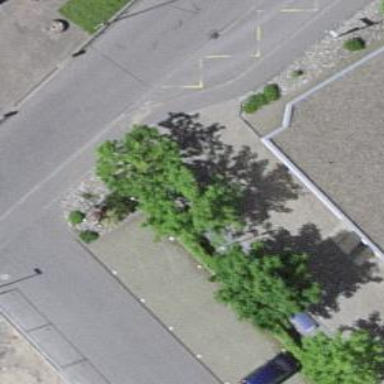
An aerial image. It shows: Charging station.